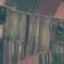
Land use / land cover class: PermanentCrop